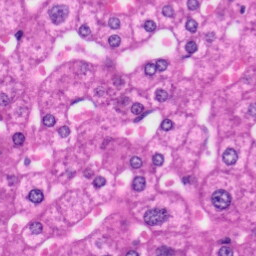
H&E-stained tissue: Liver